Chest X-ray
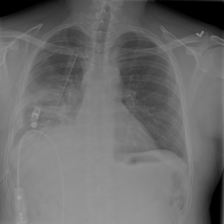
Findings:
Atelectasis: negative
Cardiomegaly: negative
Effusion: negative
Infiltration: negative
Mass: negative
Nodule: negative
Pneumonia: negative
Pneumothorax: negative
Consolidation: negative
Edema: negative
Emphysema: negative
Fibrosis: negative
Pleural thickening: negative
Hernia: negative